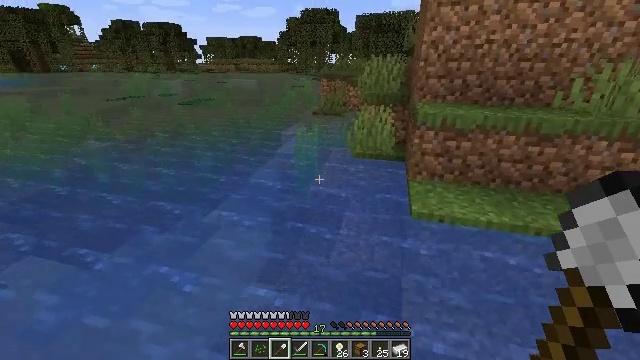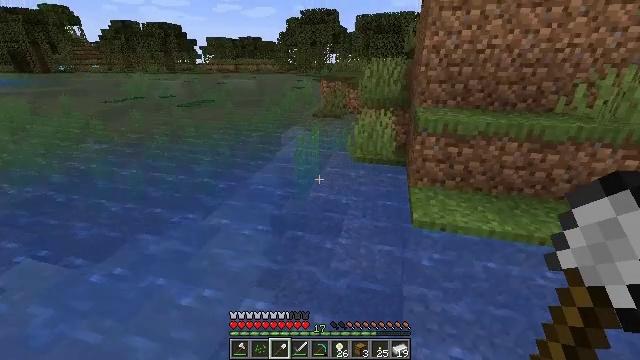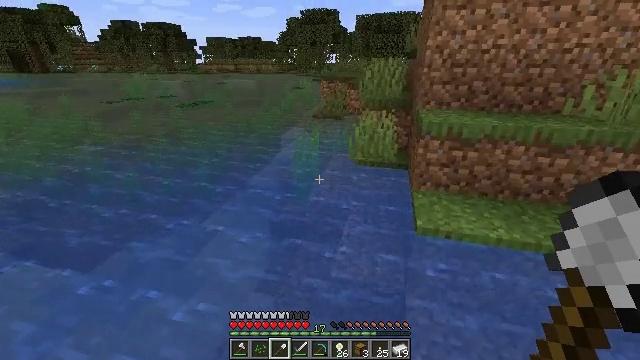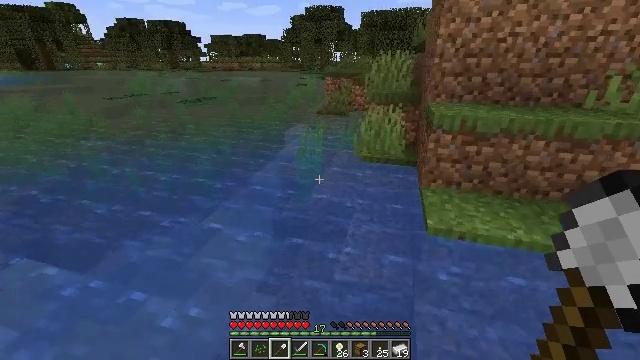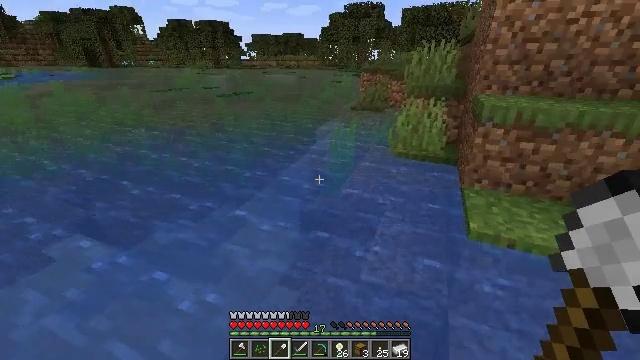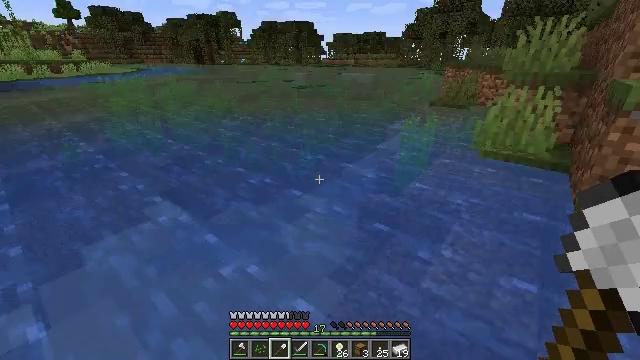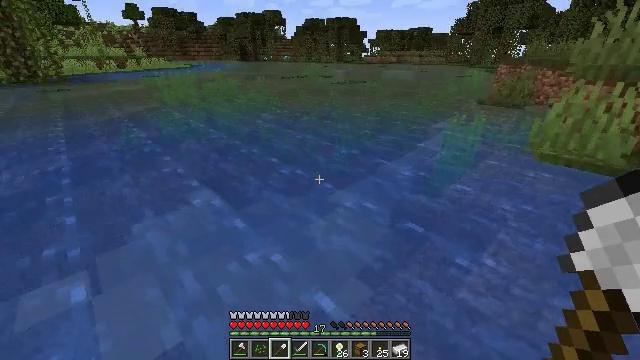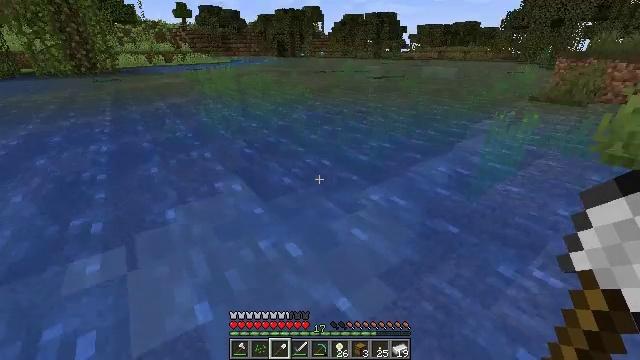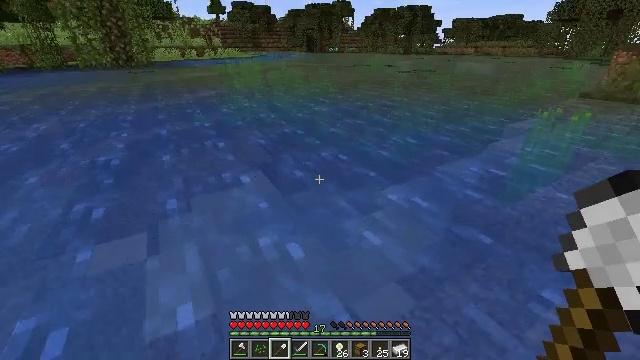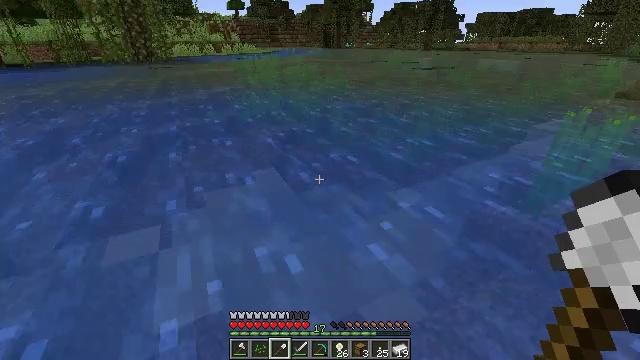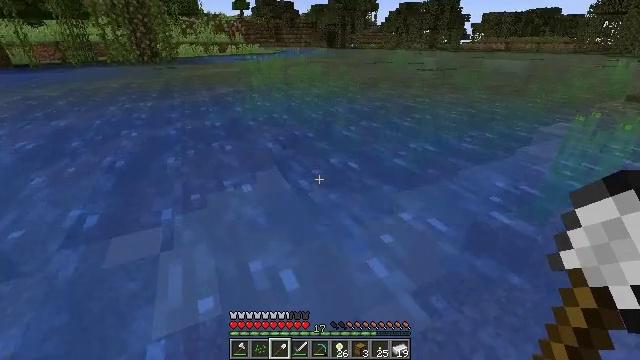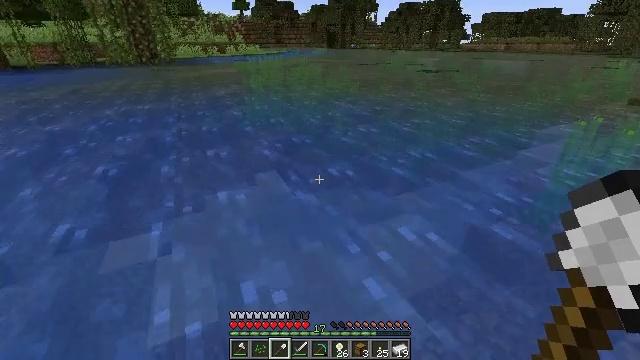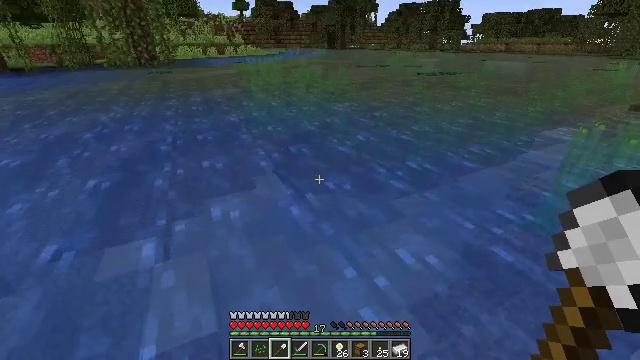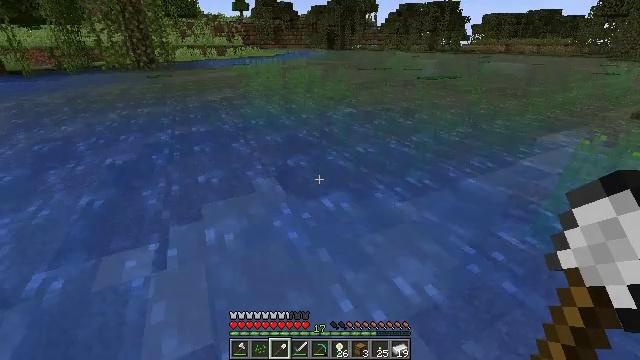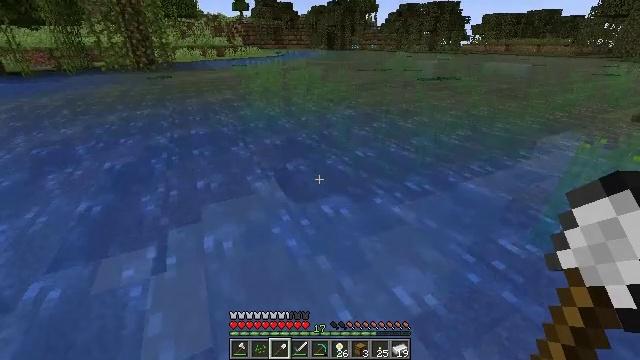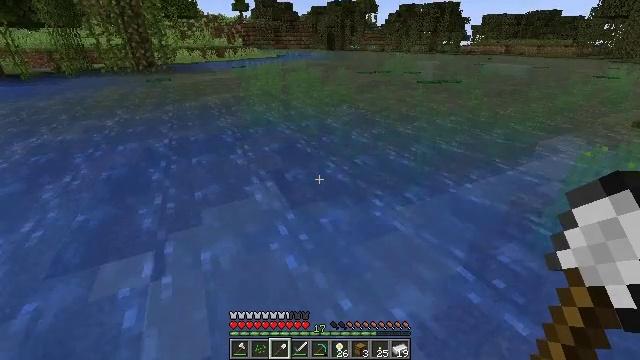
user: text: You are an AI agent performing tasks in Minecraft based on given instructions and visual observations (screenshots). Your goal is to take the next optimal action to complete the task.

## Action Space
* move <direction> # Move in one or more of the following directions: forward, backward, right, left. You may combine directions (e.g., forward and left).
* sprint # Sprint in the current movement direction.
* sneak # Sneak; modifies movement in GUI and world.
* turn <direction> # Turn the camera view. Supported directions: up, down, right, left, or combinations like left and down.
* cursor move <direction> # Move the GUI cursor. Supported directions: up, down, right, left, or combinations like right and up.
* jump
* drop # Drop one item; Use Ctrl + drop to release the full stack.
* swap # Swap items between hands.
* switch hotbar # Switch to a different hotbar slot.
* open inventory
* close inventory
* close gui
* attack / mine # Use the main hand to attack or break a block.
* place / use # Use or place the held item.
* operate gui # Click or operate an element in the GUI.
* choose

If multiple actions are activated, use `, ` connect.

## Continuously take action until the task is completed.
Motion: motion action
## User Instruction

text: Dig up clay found underwater.
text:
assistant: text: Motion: move forward, jump
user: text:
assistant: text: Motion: move forward, jump
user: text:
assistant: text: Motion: move forward, jump
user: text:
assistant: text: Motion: move forward, turn left, jump
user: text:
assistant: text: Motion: move forward, turn left, jump
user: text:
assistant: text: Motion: move forward, turn left, jump
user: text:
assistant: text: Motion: move forward, turn left, jump
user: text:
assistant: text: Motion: move forward, turn left, jump
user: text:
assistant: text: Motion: move forward, turn left, jump
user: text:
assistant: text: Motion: move forward, sprint, jump
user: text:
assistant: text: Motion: move forward, sprint, jump
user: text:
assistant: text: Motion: move forward, sprint, jump
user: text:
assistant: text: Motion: move forward, sprint, jump
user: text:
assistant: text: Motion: move forward, sprint, jump
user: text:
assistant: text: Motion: move forward, sprint, jump
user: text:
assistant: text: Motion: move forward, jump
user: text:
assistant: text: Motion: move forward, jump
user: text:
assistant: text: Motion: move forward, jump
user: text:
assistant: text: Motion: move forward, jump
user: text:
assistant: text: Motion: move forward, jump
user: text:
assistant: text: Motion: move forward, jump
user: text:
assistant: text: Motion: move forward, turn right, jump
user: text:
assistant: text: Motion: move forward, turn right, jump
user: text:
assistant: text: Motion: move forward, sprint, turn right, jump
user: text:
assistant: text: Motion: move forward, sprint, turn right and up, jump
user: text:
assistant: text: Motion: move forward, sprint, turn right and up, jump
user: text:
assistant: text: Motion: move forward, sprint, turn right, jump
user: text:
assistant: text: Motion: move forward, sprint, jump
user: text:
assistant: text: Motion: move forward, sprint, jump
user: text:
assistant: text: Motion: move forward, jump